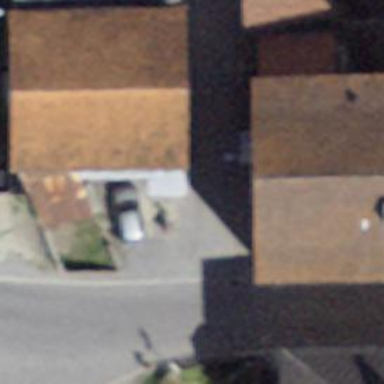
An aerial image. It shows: Brown bench in the vicinity.